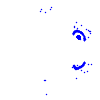
Particle: electron